Question: I just want to retrieve all Address book contacts and display that in UITableView.
Display that all contacts as shown in image.
I don't know how to do this.

Please suggest me to solve this problem.
Thanks in advance...
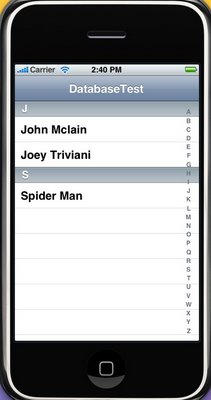
Answer: Yeah, I got the solution...
Use this code
'''
// creating the picker
ABPeoplePickerNavigationController *picker = [[ABPeoplePickerNavigationController alloc] init];
// place the delegate of the picker to the controll
picker.peoplePickerDelegate = self;
// showing the picker
[self presentModalViewController:picker animated:NO];
// releasing
[picker release];
'''
and It will display all contacts from iPhone as shown in figure..but not display that type of view in simulator..you have to run it in device...
Happy Coding...